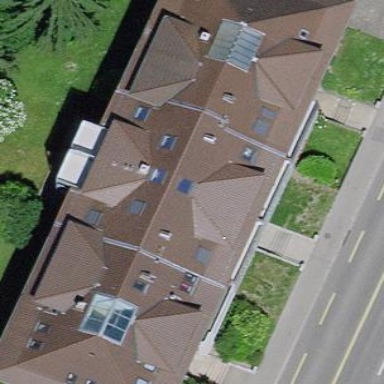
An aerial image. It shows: Hipped roof on residential building.